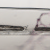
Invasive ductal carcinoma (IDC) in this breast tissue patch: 0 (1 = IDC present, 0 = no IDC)